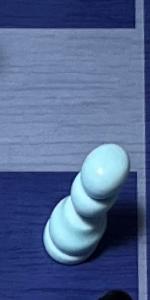
Label: Pawn_White